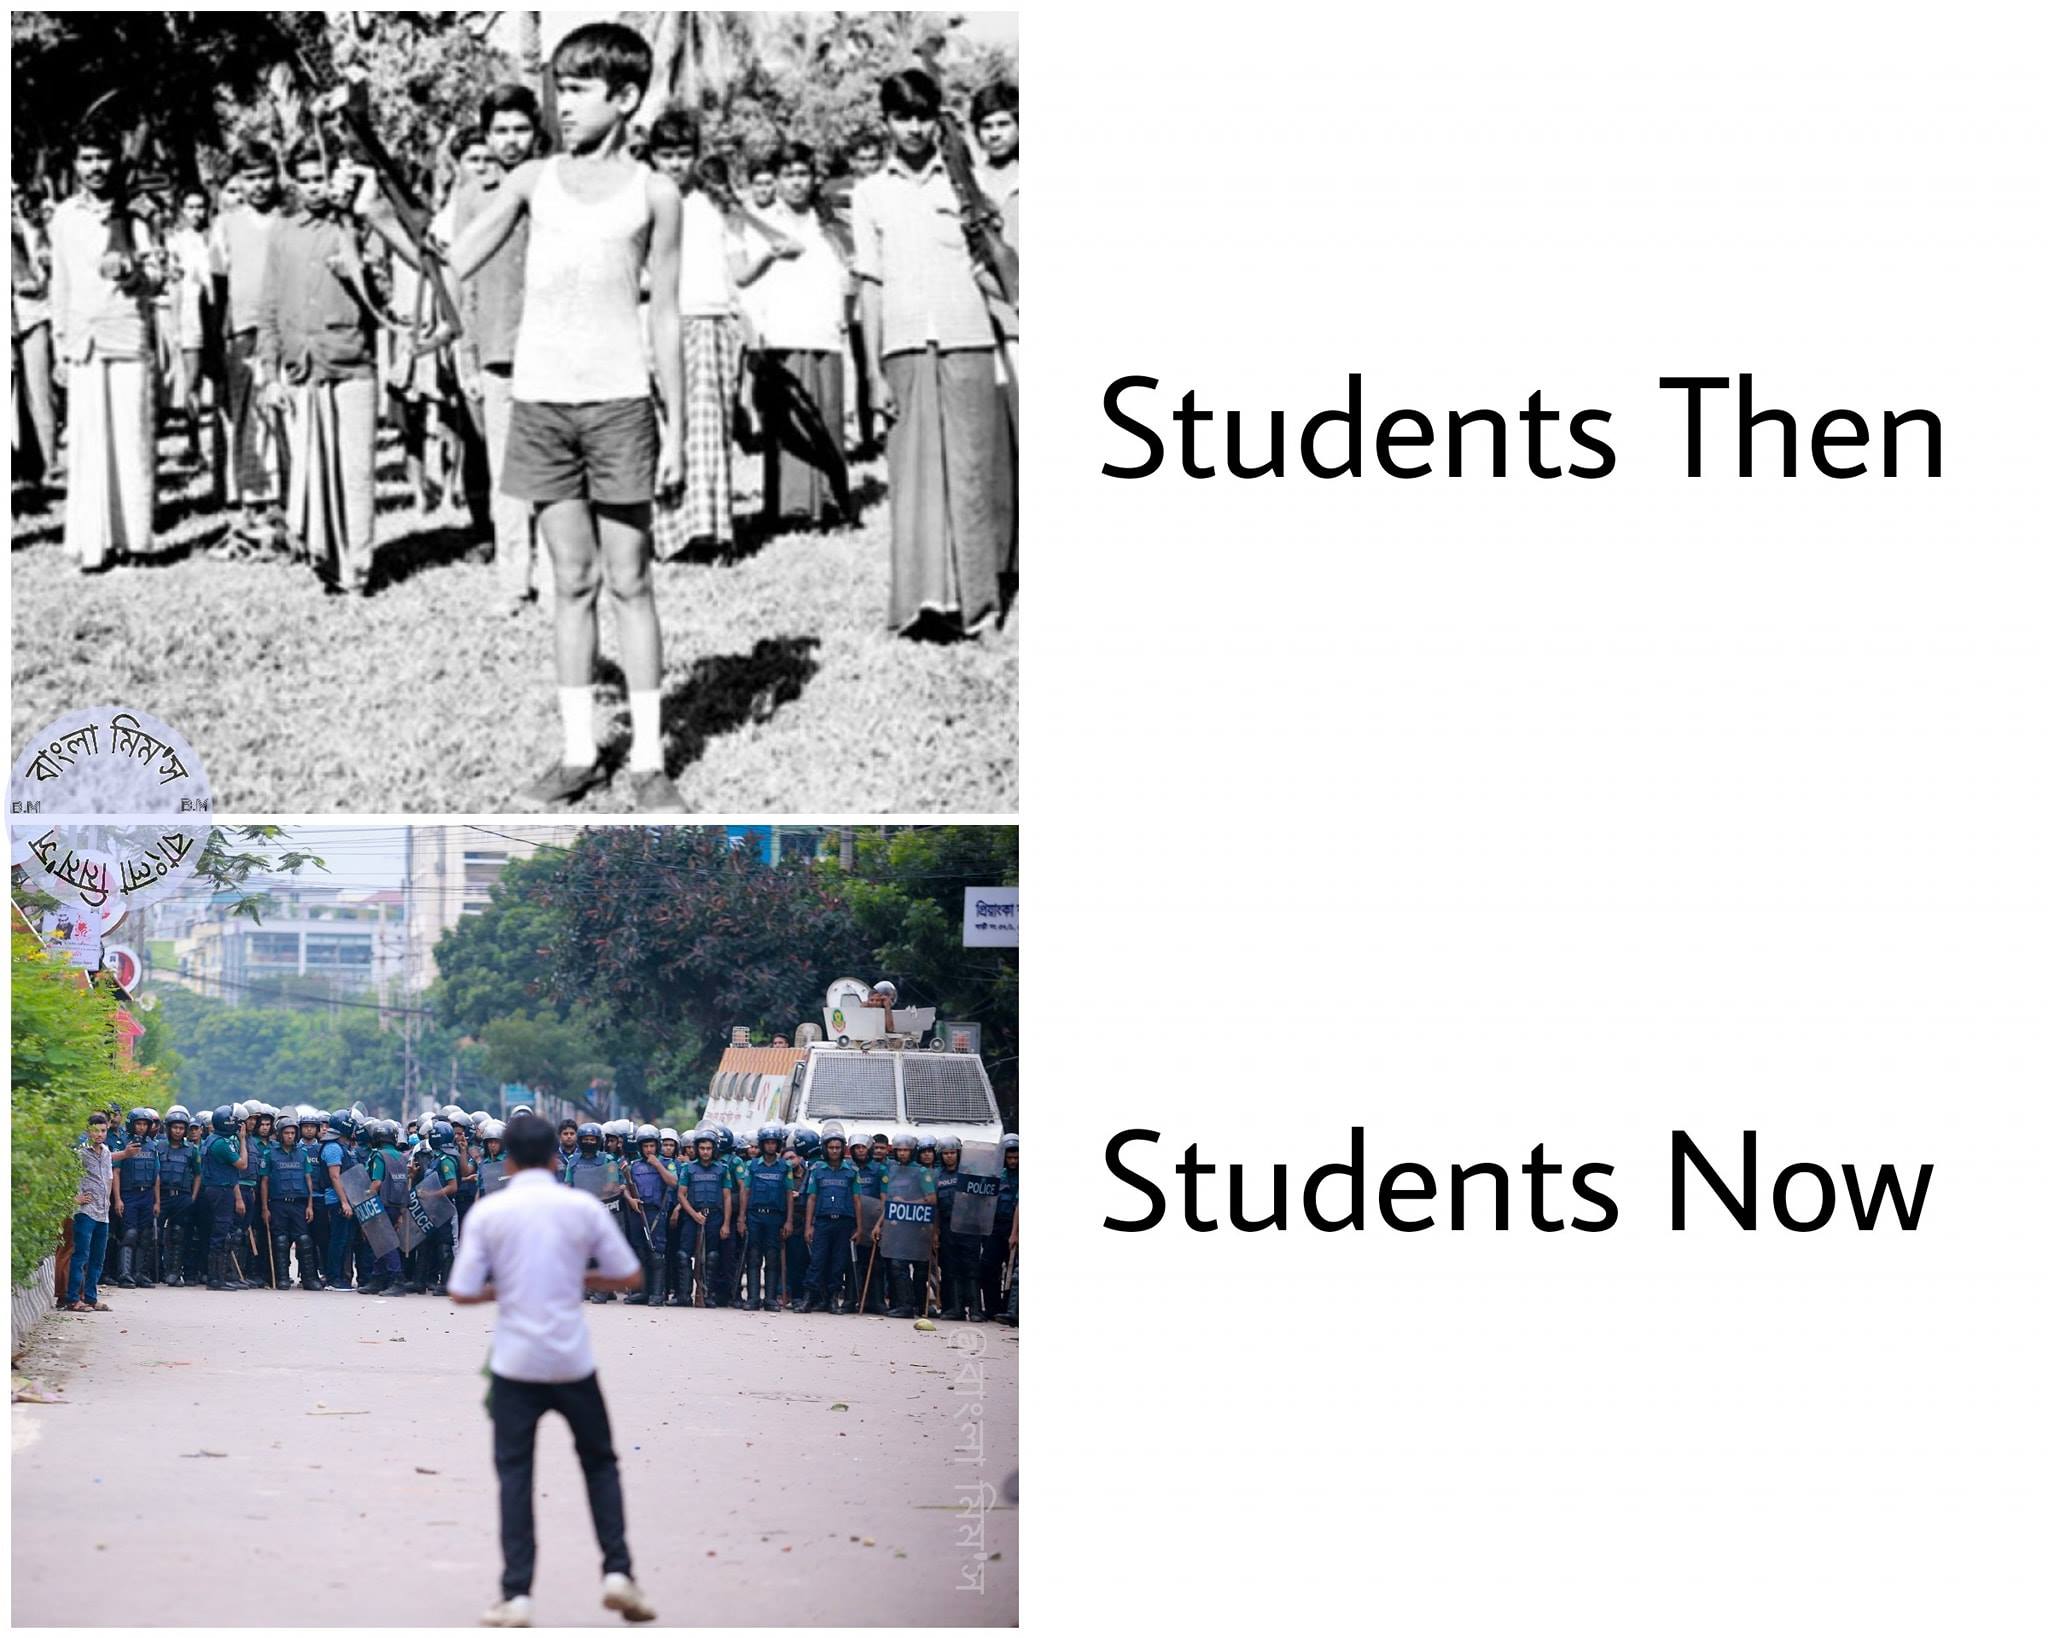
Caption: Students Then       Students Now
Label: non-hate